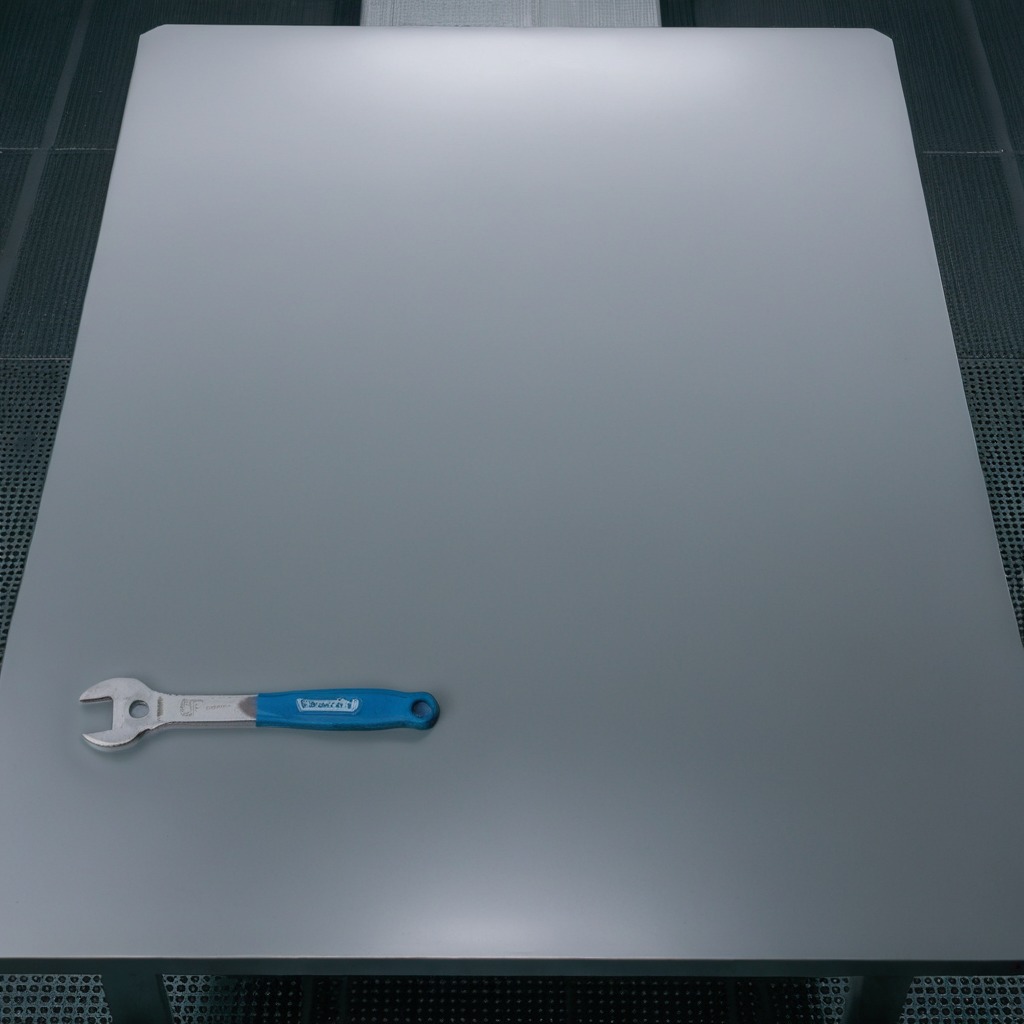
A wrench lies on the table in a railway signal maintenance room.